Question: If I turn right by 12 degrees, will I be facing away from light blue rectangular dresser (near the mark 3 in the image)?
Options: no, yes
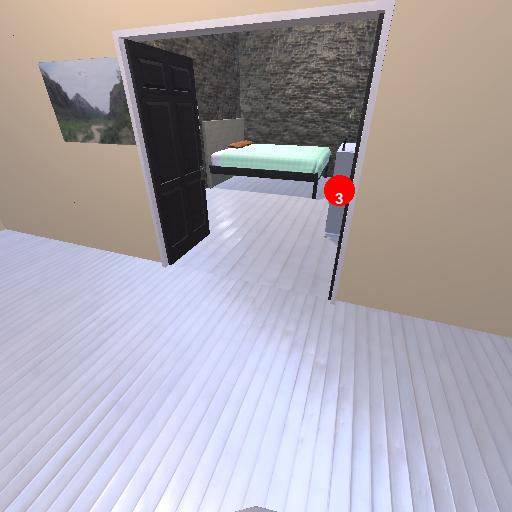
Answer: no